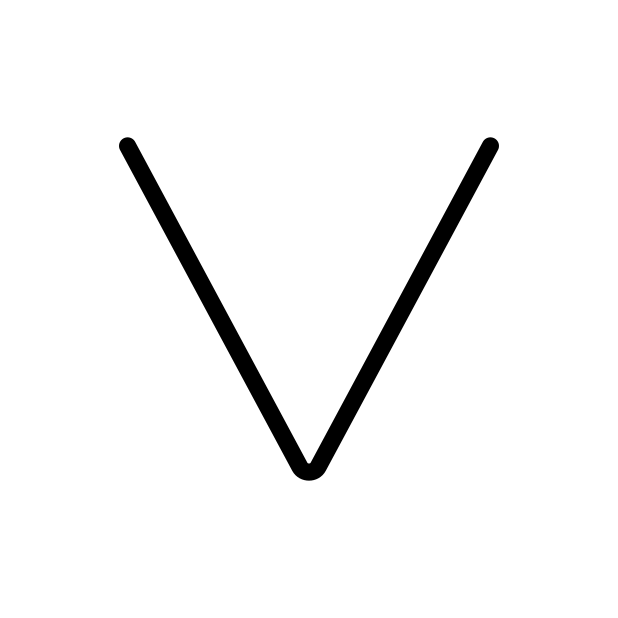
Emoji: 🔽
Name: down-pointing small red triangle
Unicode: 0x1f53d